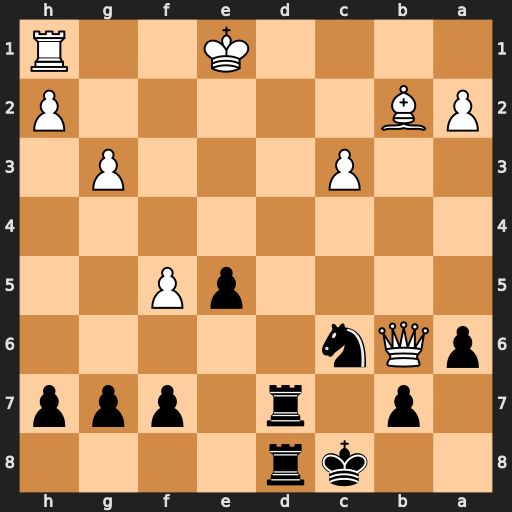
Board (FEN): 2kr4/1p1r1ppp/pQn5/4pP2/8/2P3P1/PB5P/4K2R
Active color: b
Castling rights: K
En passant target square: -
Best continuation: Rd1+ Ke2 Rxh1